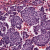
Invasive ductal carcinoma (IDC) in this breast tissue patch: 1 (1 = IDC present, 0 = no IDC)